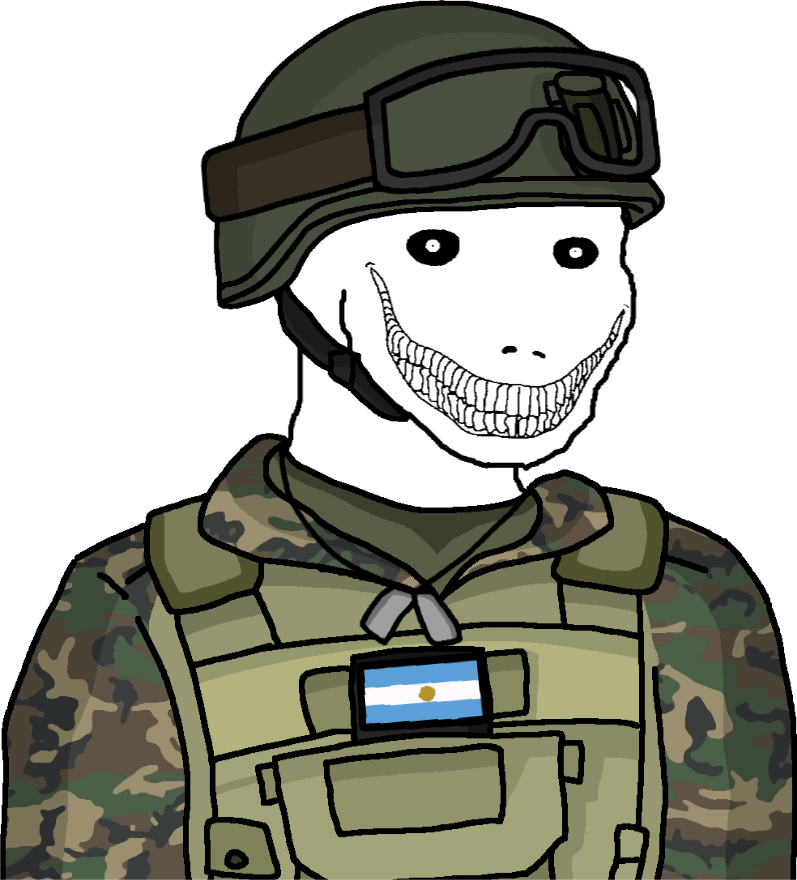
Label: 5_Oomer